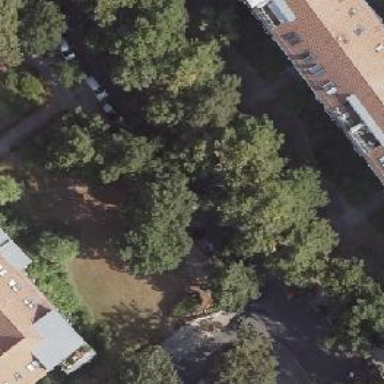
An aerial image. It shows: Avenue of deciduous broadleaved trees.